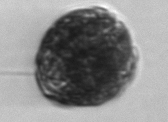
Label: Alexandrium_catenella